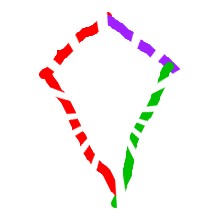
Shape: kite